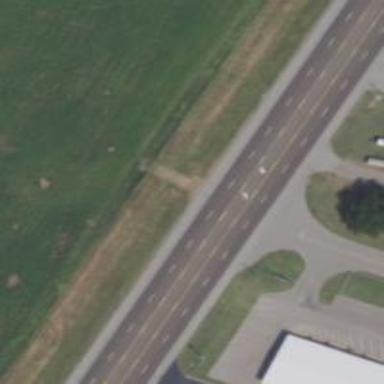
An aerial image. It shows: Trunk highway.